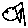
Label: fish